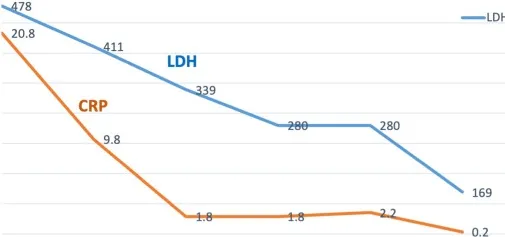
Clinical course of the patient. MTX, methotrexate; mPSL, methylprednisolone; PSL, prednisolone; ST; trimethoprim/sulfamethoxazole; LVFX, levofloxacin; CTRX, ceftriaxone; LDH, lactate dehydrogenase; CRP, C-reactive protein.
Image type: chart (chart)